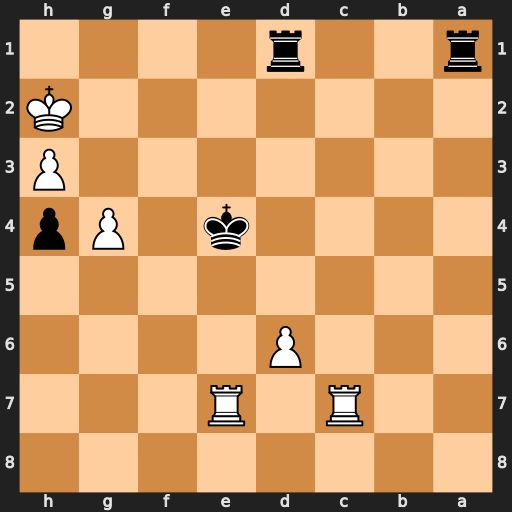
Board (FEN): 8/2R1R3/3P4/8/4k1Pp/7P/7K/r2r4
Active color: b
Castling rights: -
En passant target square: -
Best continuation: Kd3 Rc3+ Kxc3